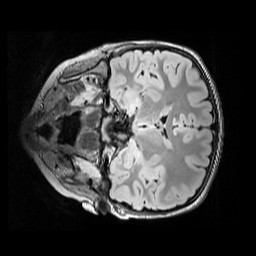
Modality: FLAIR
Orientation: coronal
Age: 11
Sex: female
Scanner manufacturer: siemens
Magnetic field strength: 3 T
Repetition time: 5 s
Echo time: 0.388 s